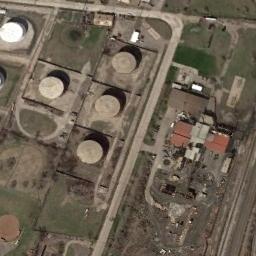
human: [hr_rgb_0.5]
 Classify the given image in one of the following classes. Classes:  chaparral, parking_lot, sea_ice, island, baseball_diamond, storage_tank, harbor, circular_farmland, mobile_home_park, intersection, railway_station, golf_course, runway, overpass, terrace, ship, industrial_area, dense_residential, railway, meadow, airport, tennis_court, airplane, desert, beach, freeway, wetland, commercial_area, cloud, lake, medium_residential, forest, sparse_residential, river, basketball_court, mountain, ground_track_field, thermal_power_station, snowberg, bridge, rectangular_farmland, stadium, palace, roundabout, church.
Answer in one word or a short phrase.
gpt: storage_tank